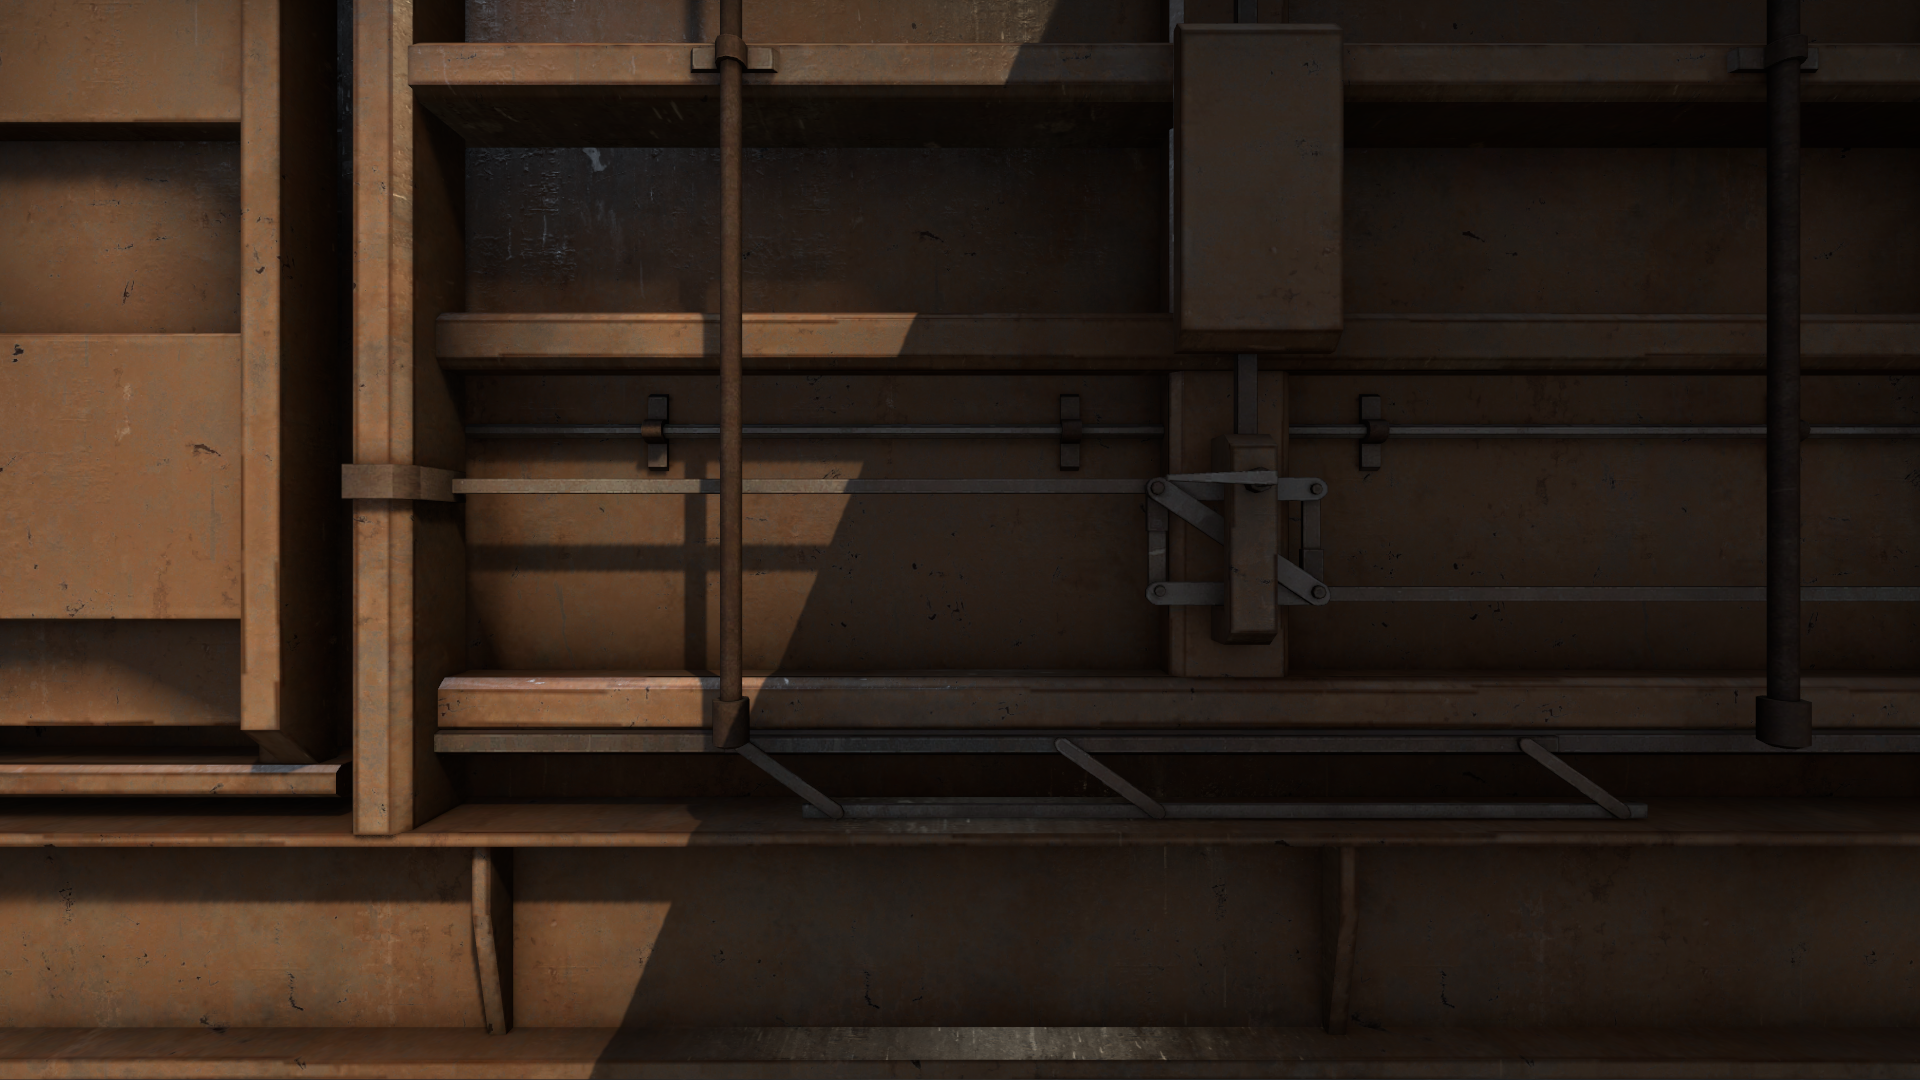
Map: de_train